Question: So I'm looking for a library that accomplish the same navigation controller of the vine app. For those who don't know what I mean here you go:

So basically it should replace my tabbarcontroller. Is there some similar out there?
If not how can I implement this?
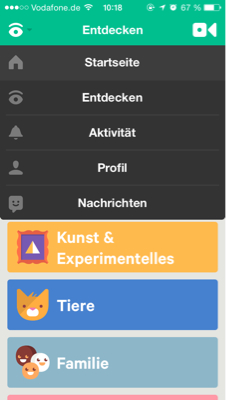
Answer: You can use this samples.
DropdownMenu , REMenu
<URL>
<URL>